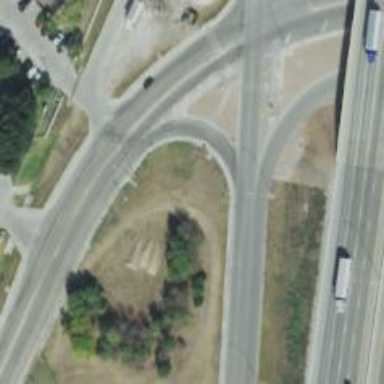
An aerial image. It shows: Secondary link road with asphalt surface.